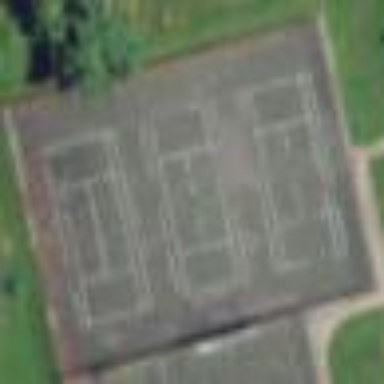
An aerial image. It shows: Tennis court on pitch designated for leisure land.